Interaction volume radius: 5 \u00c5
Interaction volume height: 30 \u00c5
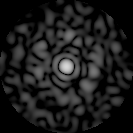
Disorder parameter: 0.8564